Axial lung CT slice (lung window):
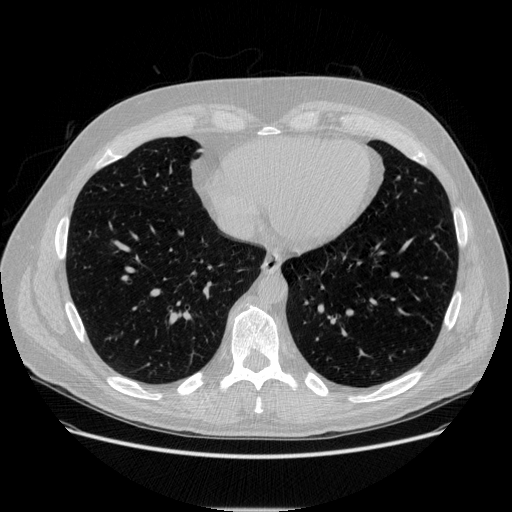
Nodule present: no